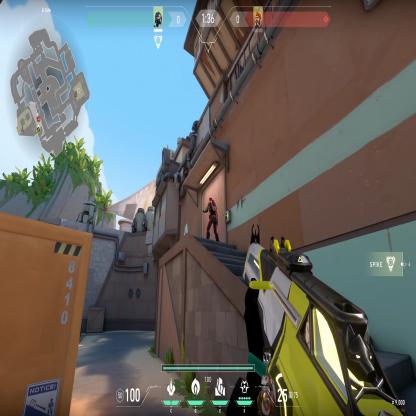
Label: enemy